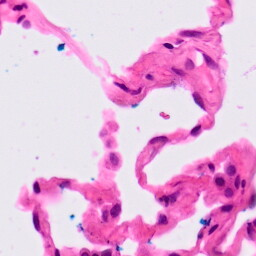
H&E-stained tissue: Lung